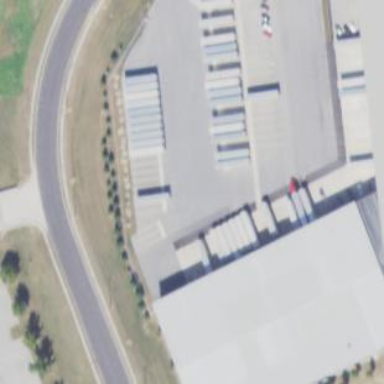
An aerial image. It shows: Warehouse building.